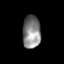
Tissue: skin
Cell type: Epithelial cells
Senescence score: 0.2713
Nuclear area (px): 583
Mean DAPI intensity: 133.218